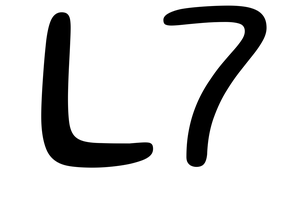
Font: Gluten_Light